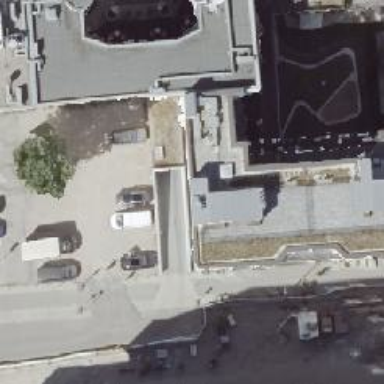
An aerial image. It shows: Parking entrance.